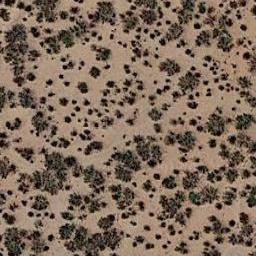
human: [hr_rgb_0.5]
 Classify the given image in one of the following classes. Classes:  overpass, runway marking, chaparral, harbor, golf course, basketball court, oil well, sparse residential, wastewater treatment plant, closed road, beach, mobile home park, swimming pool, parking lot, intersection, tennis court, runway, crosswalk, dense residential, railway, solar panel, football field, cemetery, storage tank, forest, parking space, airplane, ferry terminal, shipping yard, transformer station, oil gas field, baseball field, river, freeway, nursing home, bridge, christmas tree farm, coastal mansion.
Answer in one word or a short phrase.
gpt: chaparral